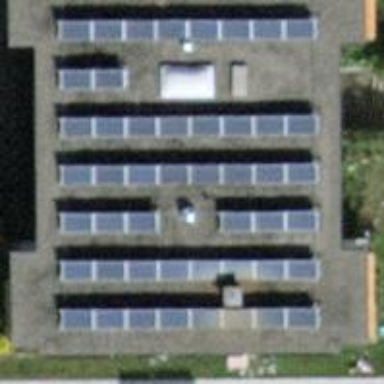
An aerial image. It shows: Solar photovoltaic panel generator.